Field crop: maize
Growth stage: 2
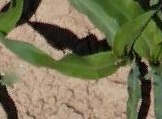
Species: maize